Interaction volume radius: 10 \u00c5
Interaction volume height: 10 \u00c5
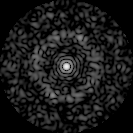
Disorder parameter: 0.8178